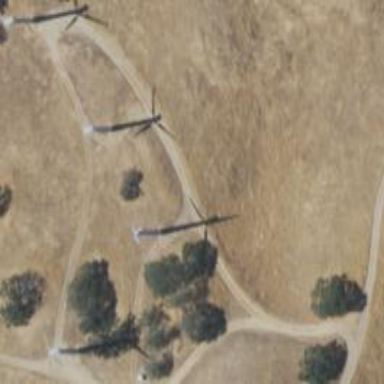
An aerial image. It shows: Wind generator using wind turbines manufactured by Vestas.